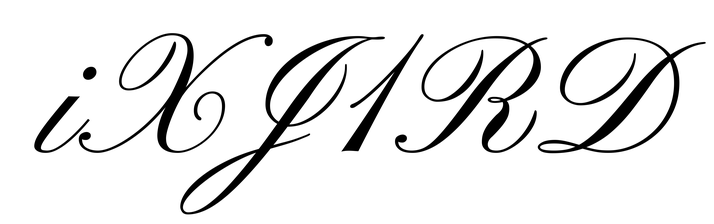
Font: PinyonScript-Regular